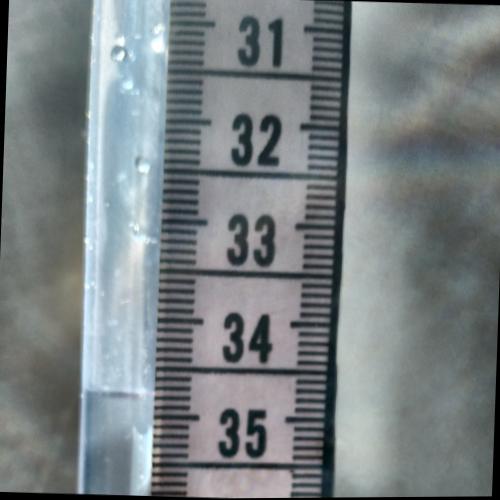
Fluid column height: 34.8 cm